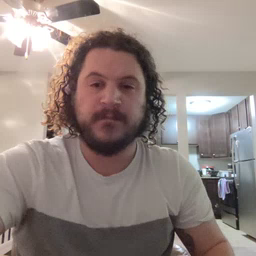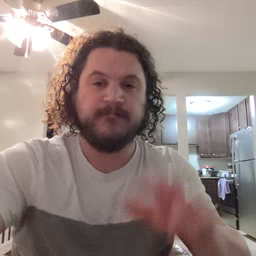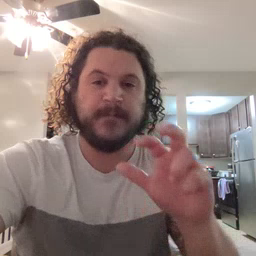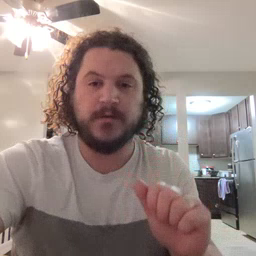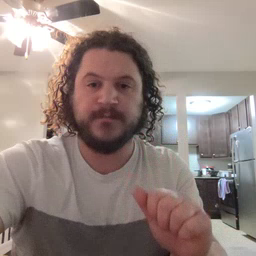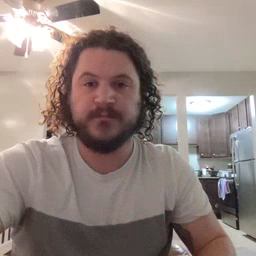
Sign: pizza